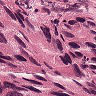
Metastatic tissue present: yes